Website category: movie
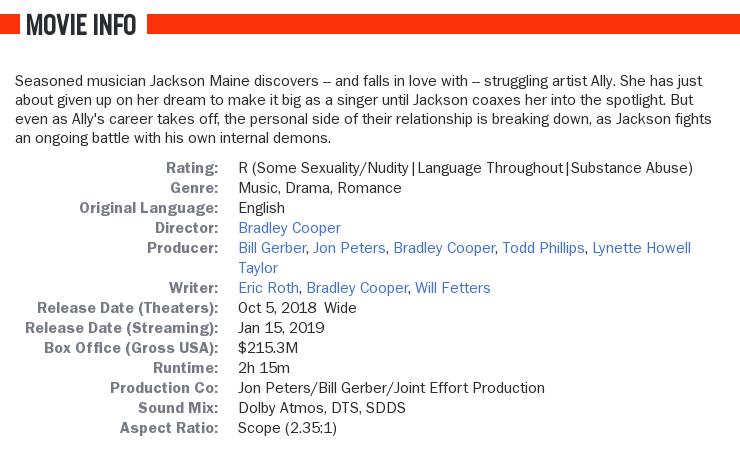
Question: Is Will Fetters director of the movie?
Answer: no

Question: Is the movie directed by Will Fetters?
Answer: no

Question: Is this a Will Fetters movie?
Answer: no

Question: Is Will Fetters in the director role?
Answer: no

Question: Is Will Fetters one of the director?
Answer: no

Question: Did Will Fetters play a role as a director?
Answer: no